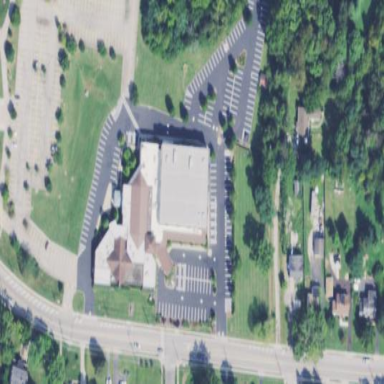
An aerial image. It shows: Building that is place of worship.